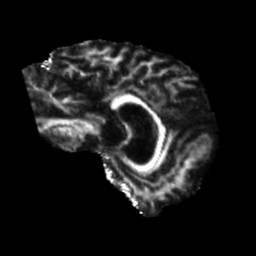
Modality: FA
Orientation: sagittal
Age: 51
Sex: female
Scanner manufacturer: siemens
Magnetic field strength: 3 T
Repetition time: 5.25 s
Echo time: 0.08 s